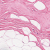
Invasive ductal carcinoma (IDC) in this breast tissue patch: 0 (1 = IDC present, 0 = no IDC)